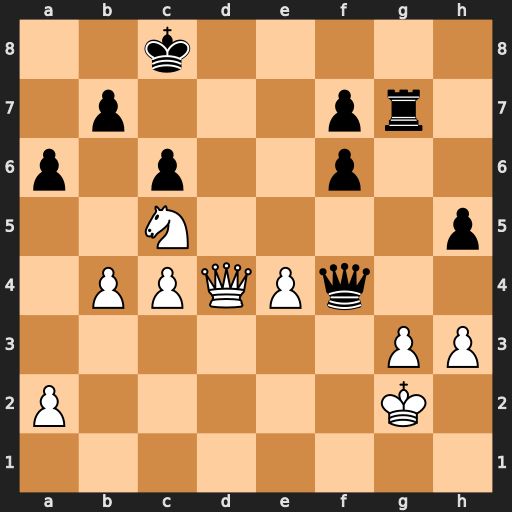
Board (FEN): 2k5/1p3pr1/p1p2p2/2N4p/1PPQPq2/6PP/P5K1/8
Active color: w
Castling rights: -
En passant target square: -
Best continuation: Qd7+ Kb8 Qxb7#